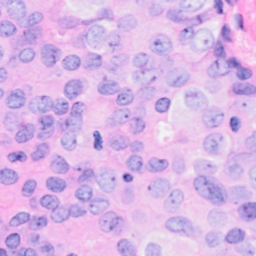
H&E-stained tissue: Breast